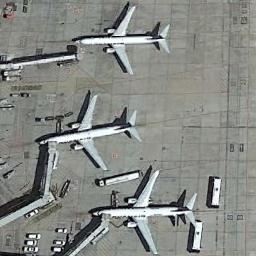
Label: airplane